Interaction volume radius: 10 \u00c5
Interaction volume height: 45 \u00c5
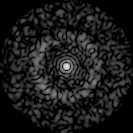
Disorder parameter: 0.8196